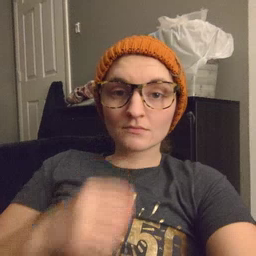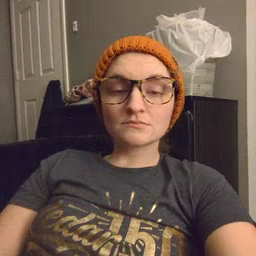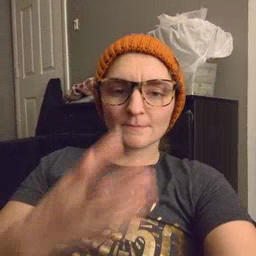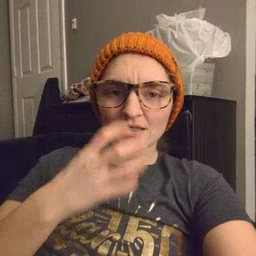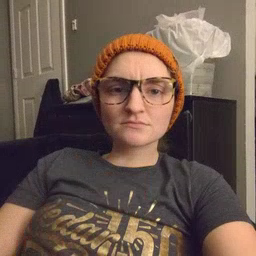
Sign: mad